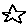
Label: star